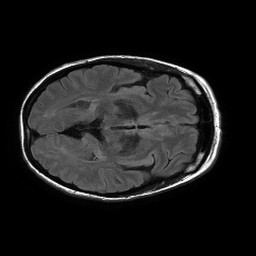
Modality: FLAIR
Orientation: axial
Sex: female
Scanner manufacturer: philips
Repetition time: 11 s
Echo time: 0.125 s